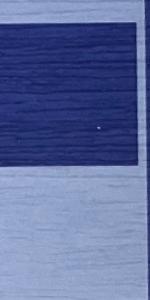
Label: Empty